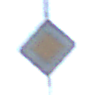
Verkehrszeichen: Vorfahrtsstrasse
Umgebung: Outdoor, Nature
Tageszeit: SunriseSunset
Wetter: Clear
Licht: Natural
Jahreszeit: NotSpecified
Kontrast: HighContrast